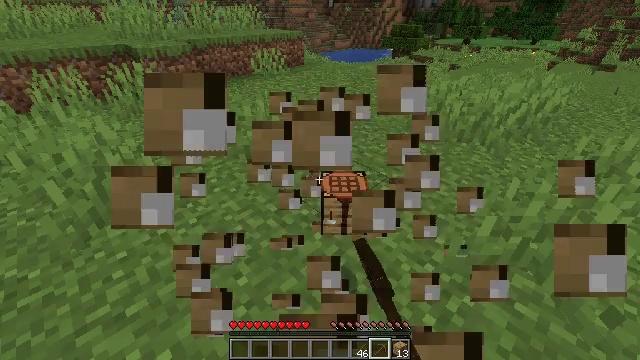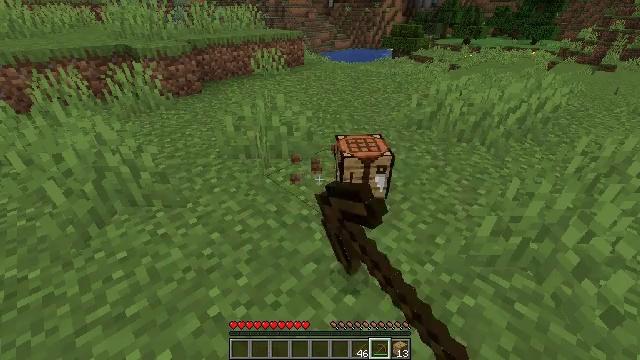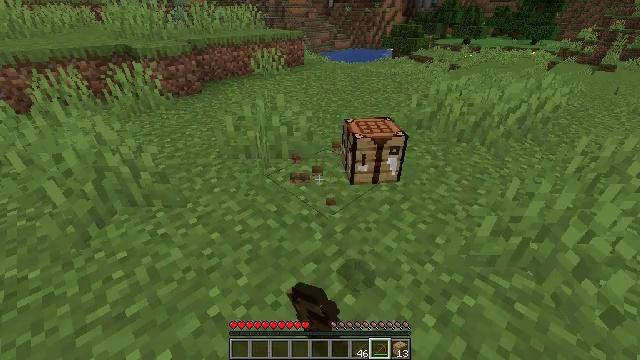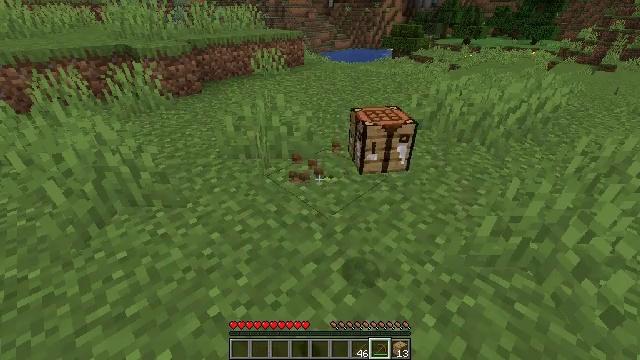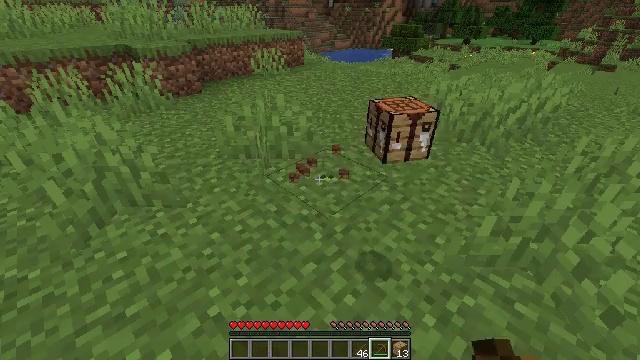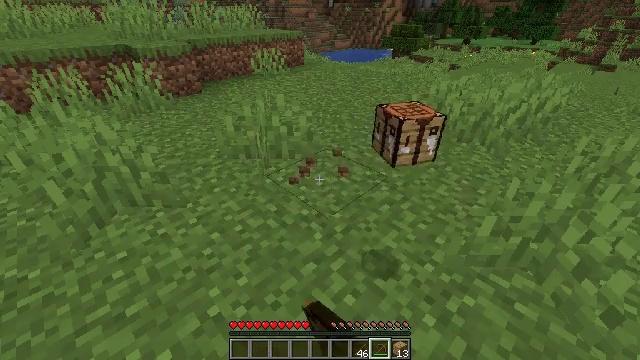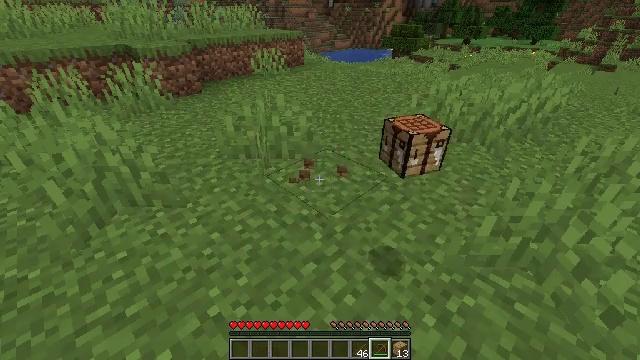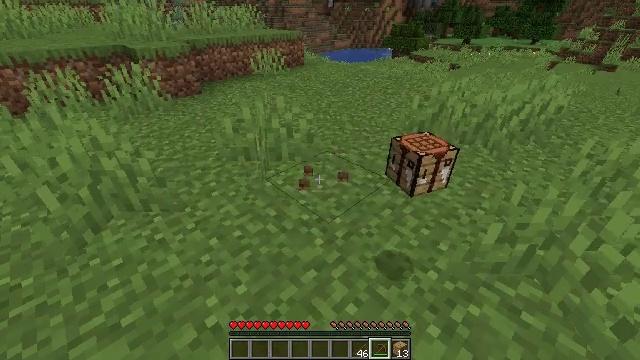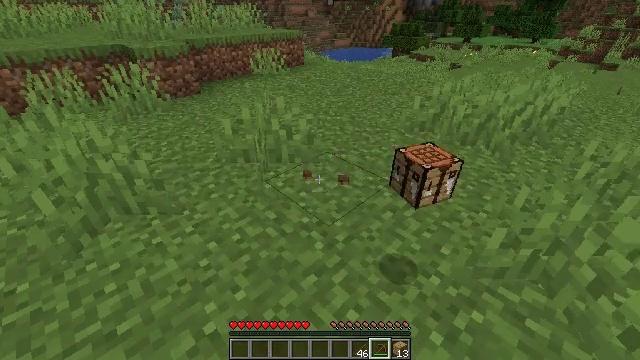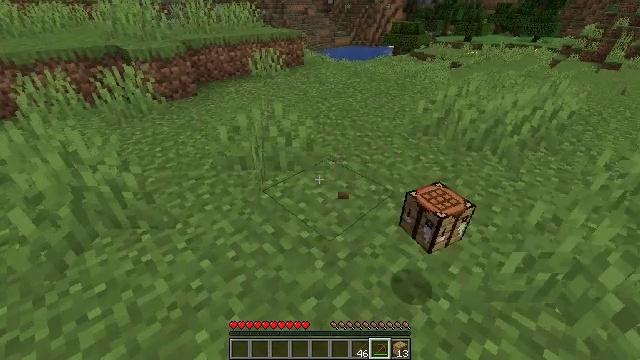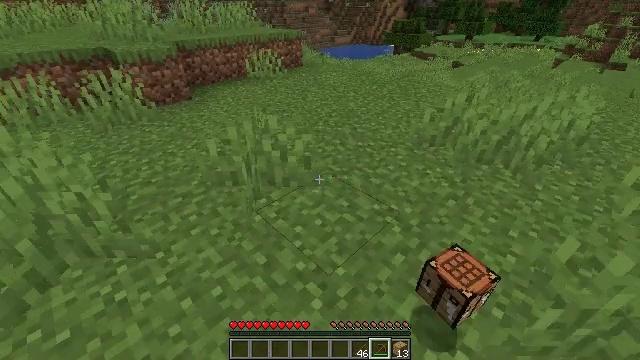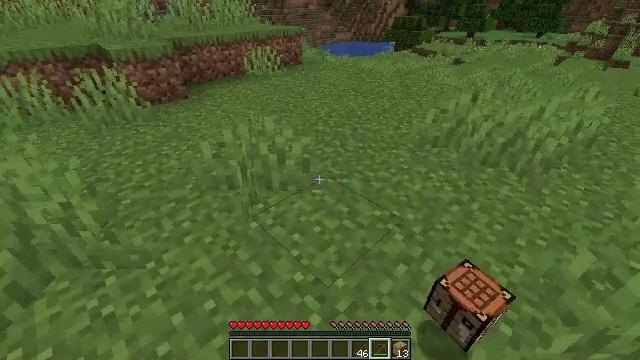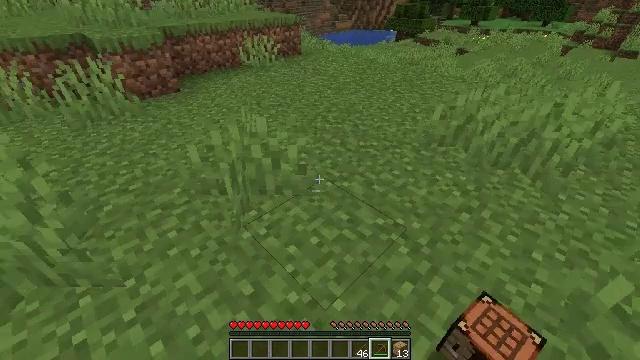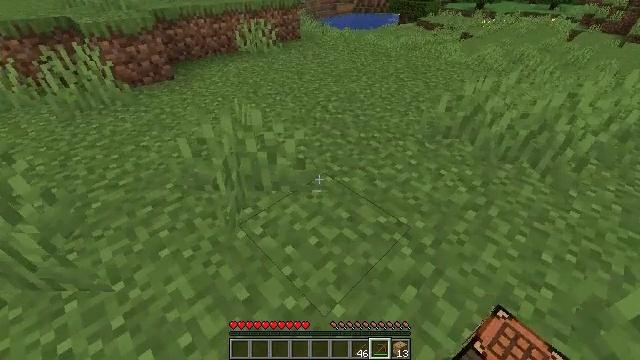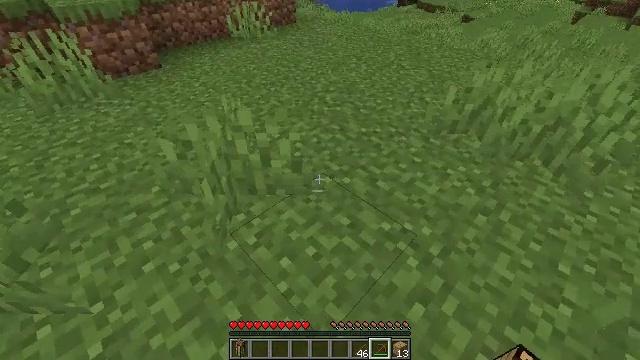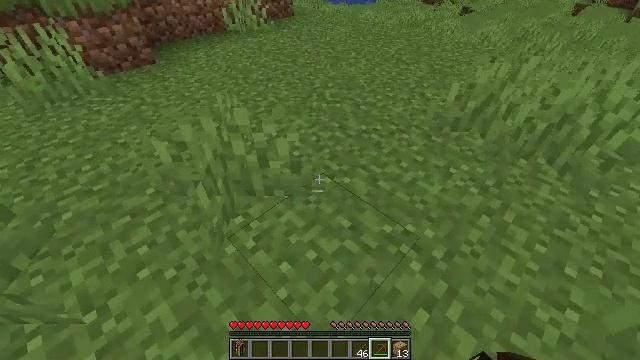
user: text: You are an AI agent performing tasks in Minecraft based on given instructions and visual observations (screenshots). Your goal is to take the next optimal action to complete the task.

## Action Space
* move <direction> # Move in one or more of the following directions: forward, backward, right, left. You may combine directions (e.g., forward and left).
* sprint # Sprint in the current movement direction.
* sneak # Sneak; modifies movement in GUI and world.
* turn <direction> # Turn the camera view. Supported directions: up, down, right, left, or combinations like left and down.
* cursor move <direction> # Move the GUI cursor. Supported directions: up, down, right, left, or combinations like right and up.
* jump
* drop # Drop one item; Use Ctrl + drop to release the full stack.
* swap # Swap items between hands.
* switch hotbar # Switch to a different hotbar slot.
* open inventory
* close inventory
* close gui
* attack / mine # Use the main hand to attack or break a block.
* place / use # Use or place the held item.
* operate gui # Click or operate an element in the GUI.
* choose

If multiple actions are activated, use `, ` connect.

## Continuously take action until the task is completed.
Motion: motion action
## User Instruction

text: Break the grass block.
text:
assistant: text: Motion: attack / mine
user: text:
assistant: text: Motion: attack / mine
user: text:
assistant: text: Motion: attack / mine
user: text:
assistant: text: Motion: attack / mine
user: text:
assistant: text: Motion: no_op
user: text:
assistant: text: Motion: no_op
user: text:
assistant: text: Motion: move forward
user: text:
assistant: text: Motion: move forward
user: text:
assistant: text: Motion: move forward
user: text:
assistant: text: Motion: move forward
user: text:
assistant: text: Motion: move forward
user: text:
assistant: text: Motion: move forward, turn down
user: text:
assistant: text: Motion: move forward, turn down
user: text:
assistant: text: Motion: turn down
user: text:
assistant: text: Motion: turn down
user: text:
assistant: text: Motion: no_op
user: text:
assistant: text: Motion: no_op
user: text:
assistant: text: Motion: no_op
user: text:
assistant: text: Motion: no_op
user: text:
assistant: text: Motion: no_op
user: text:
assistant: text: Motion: move right
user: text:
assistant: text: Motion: move right
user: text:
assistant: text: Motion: move right
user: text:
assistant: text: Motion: move right
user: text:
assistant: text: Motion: move right, turn left
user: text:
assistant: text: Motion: turn left
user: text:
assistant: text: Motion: turn left and down
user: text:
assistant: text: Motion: turn left and down
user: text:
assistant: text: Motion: turn left
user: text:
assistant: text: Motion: no_op